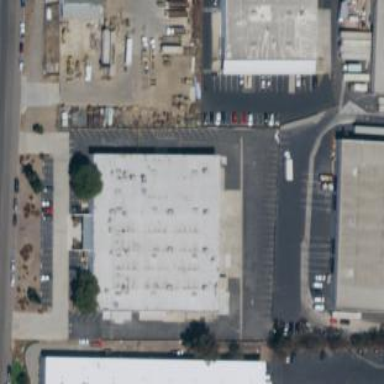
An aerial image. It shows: Industrial building.